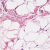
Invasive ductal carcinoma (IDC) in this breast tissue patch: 0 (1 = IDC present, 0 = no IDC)